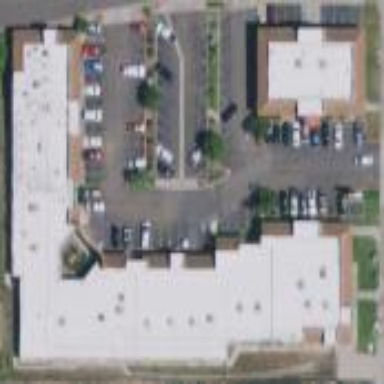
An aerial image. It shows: Retail area.